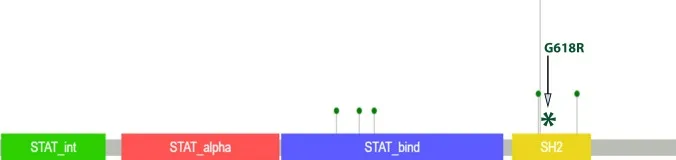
The lollipop plot shows oncogenic mutations of the STAT gene by Zehir et al. in which they performed Targeted sequencing of 10,000 clinical cases using the MSK-IMPACT assay. This shows 10 mutational variants present within the SH2 domain. The coiled-coil domain is represented by STAT_alpha and the DNA binding domain is represented by STAT_bind. The image is taken from the OncoKB. database. The site of the STAT3 p. Glu618Arg missense mutation identified in this case is represented by an Asterick in the above image.
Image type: chart (chart)